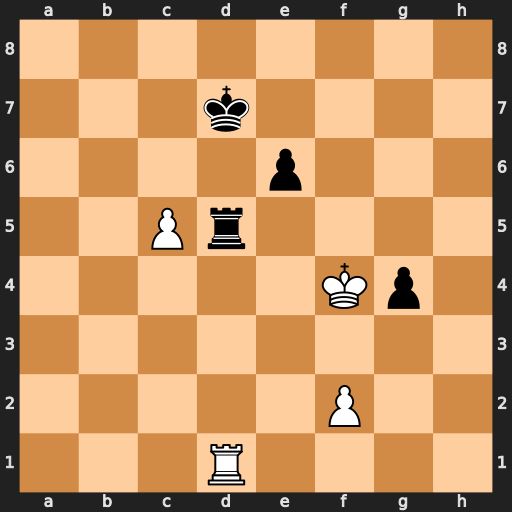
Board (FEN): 8/3k4/4p3/2Pr4/5Kp1/8/5P2/3R4
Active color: w
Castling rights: -
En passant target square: -
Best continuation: Rxd5+ exd5 Ke5 Kc6 Kd4